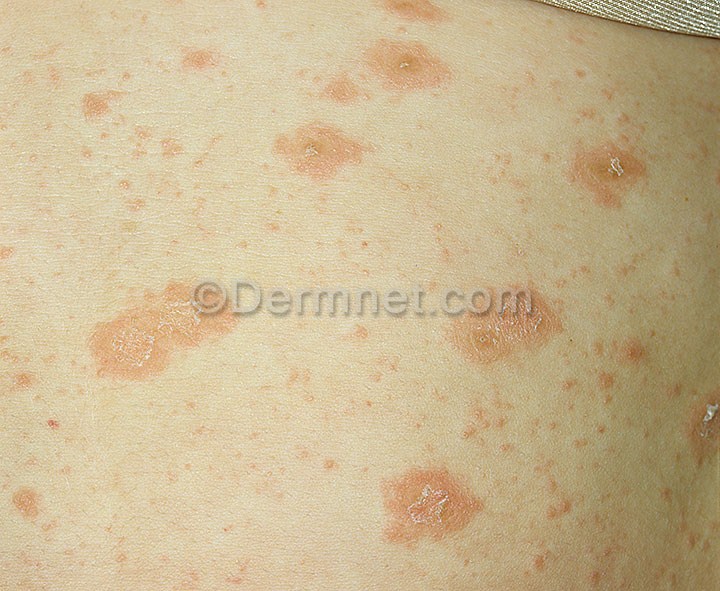
Disease: Psoriasis pictures Lichen Planus and related diseases